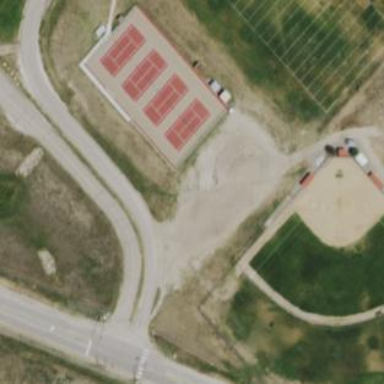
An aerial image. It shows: Tennis court in leisure pitch.